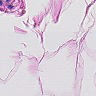
Metastatic tissue present: no